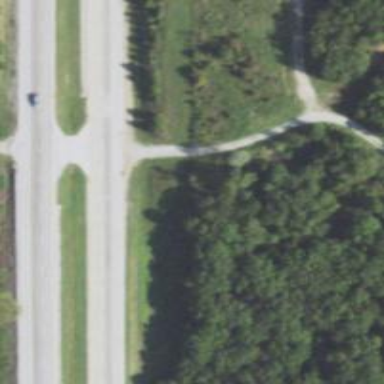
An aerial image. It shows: Stop road.